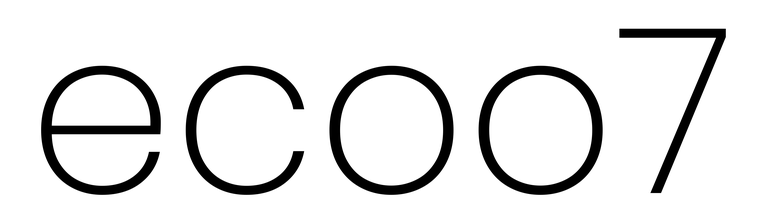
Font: Poppins-ExtraLight